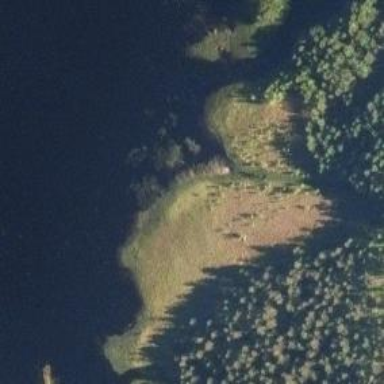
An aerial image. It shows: Bog wetland.